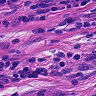
Metastatic tissue present: no